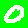
Digit: 0